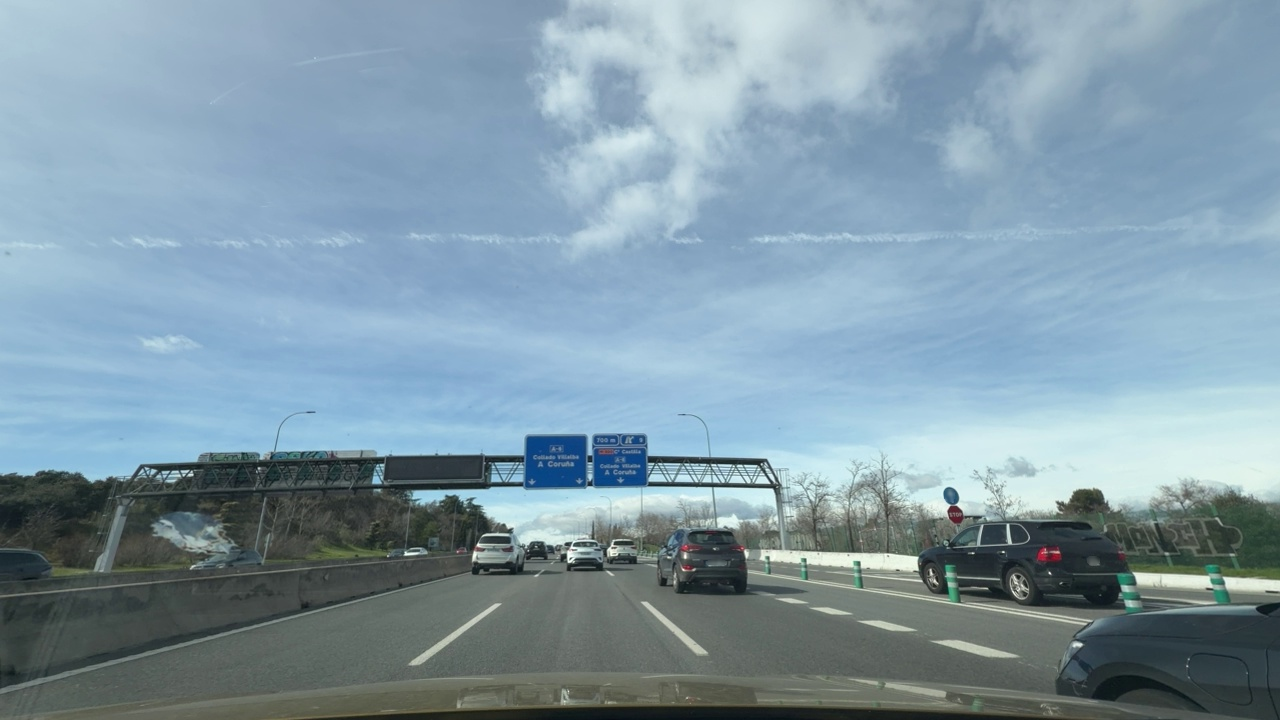
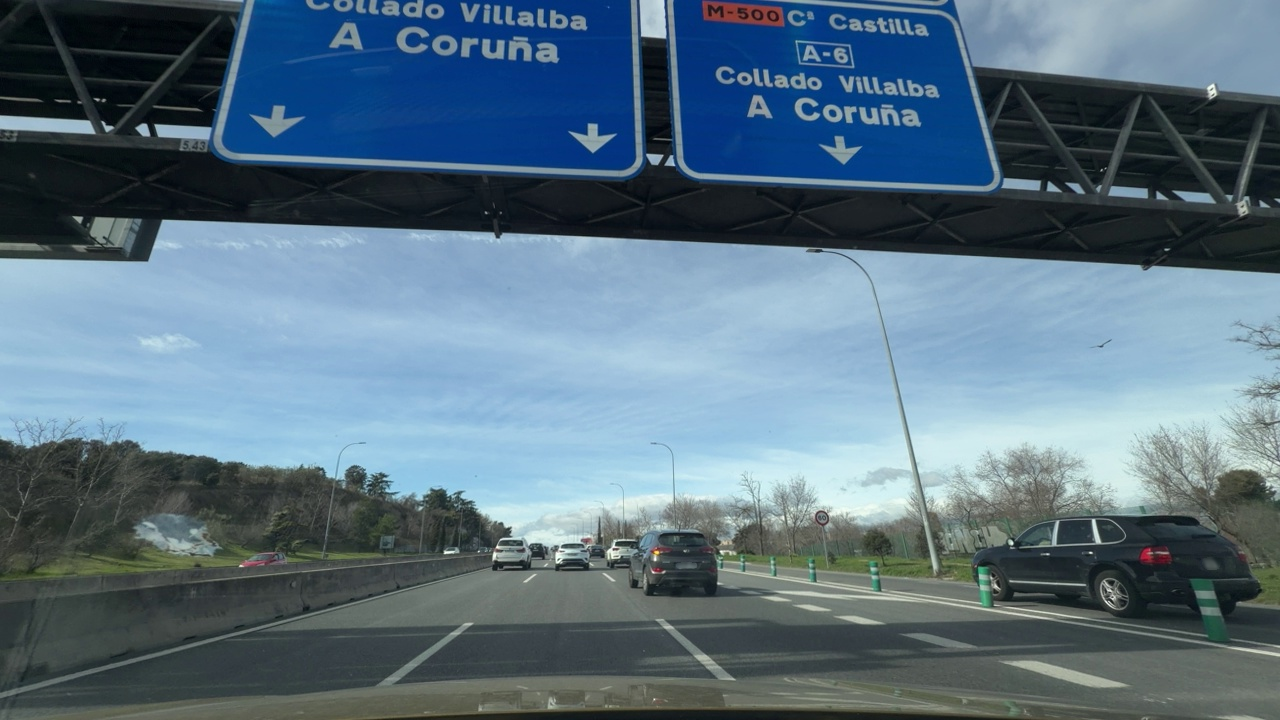
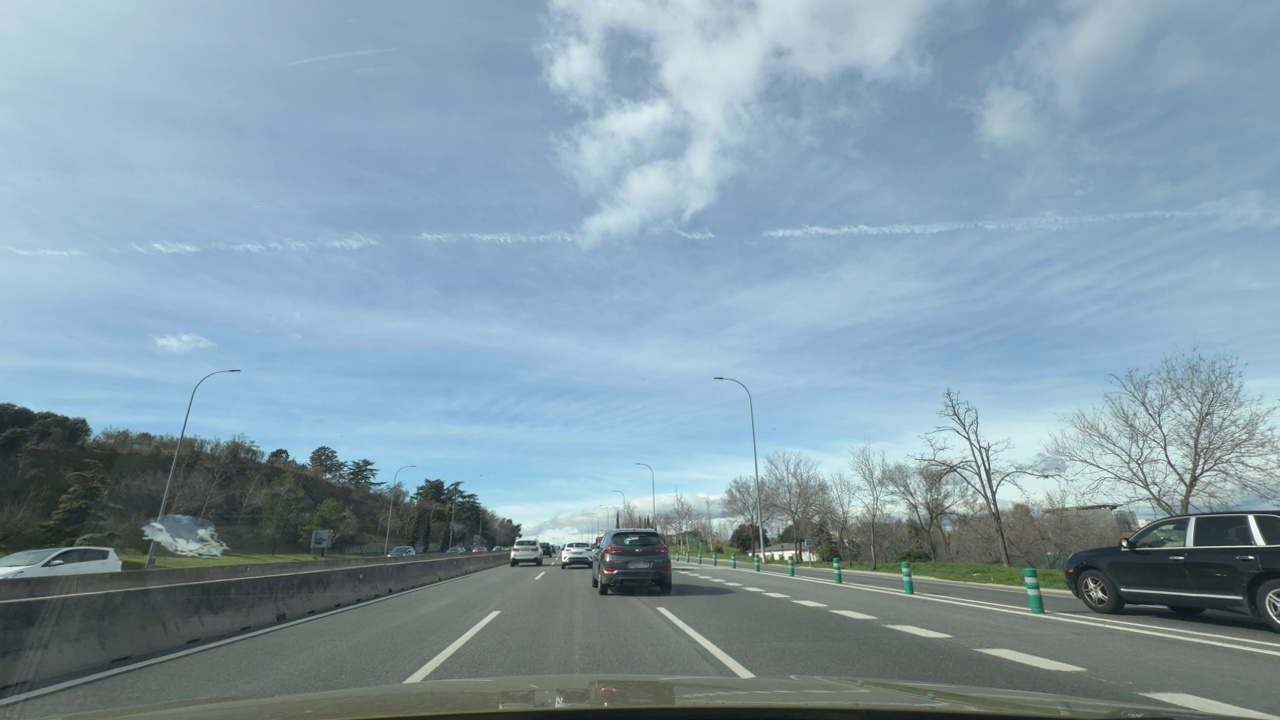
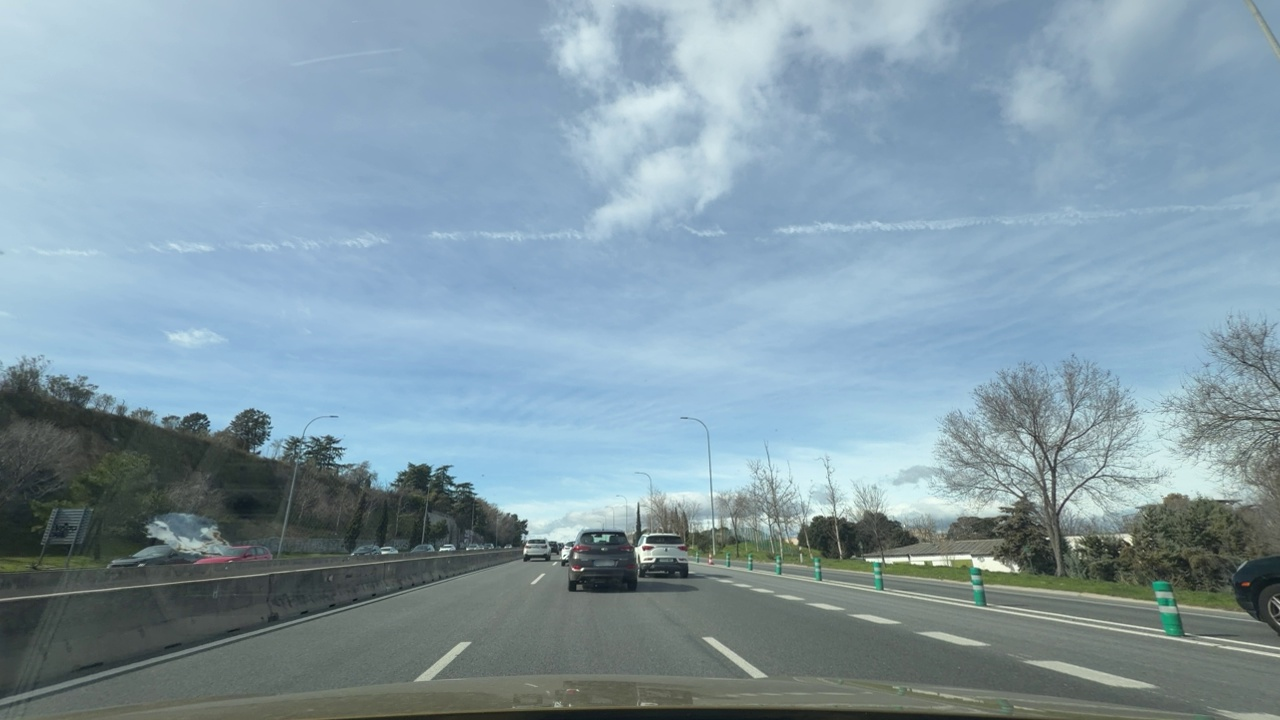
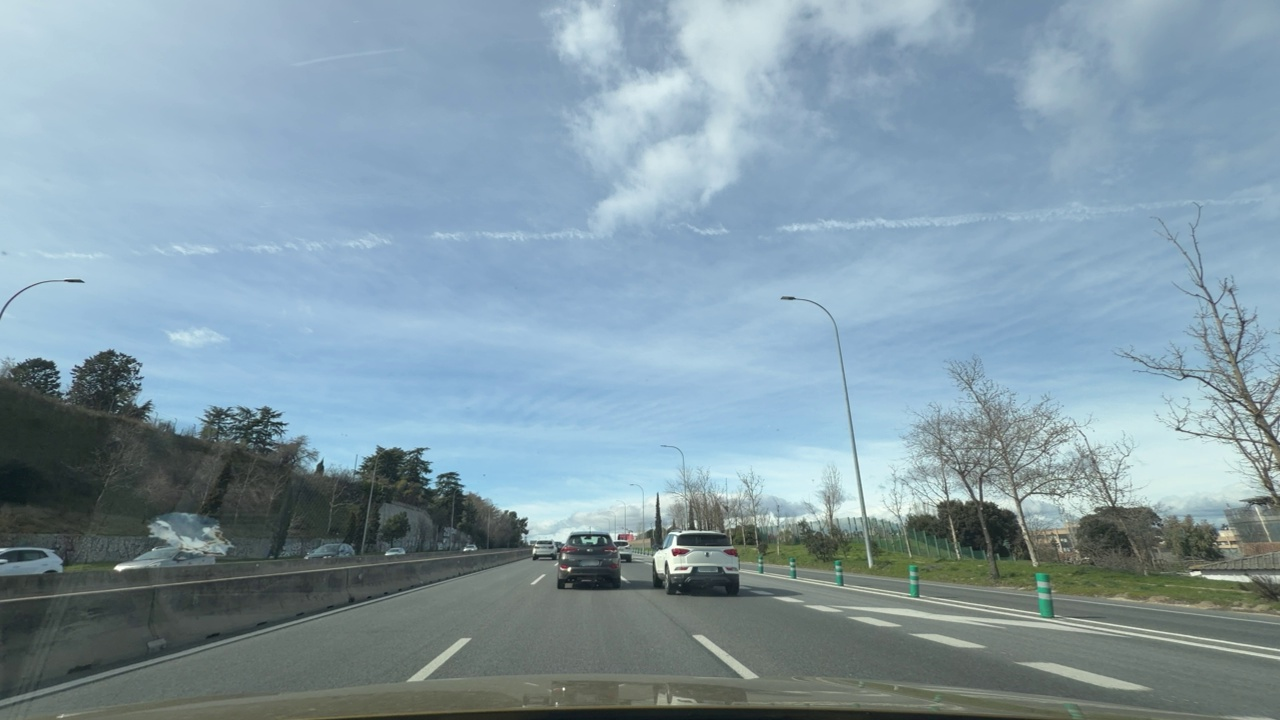
Situation: Cut in
Question: Is a vehicle from an adjacent lane moving into the ego lane?
Answer: Yes
Reasoning: There is a dark car entering the go lane coming from the right

Situation: Cut in
Question: Has a vehicle merged into the ego lane directly ahead of the ego vehicle without any intermediate vehicle?
Answer: Yes
Reasoning: The dark car ahead of the ego car has merged into our lane without intermediate vehicle

Situation: Cut in
Question: Is the ego vehicle currently inside a roundabout?
Answer: No
Reasoning: There are no signs of the car near a roundabout

Situation: Cut in
Question: Is the ego vehicle currently within an intersection?
Answer: No
Reasoning: As the vehicle is in ahighway there are no intersections nearby

Situation: Cut in
Question: Is any vehicle partially overlapping the lane boundary markings of the ego lane?
Answer: Yes
Reasoning: The dark car performing the cut-in is overlapping the lane boundary markings of the ego lanr